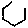
Label: hexagon